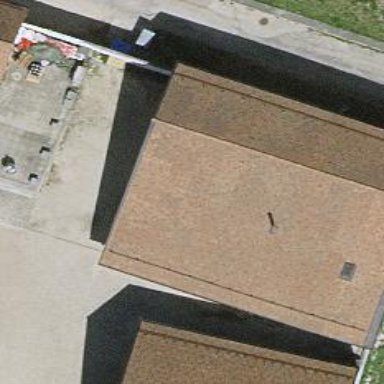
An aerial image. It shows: Restaurant.